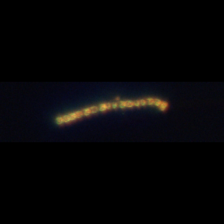
Taxon: Chaetoceros
Group: Diatoms